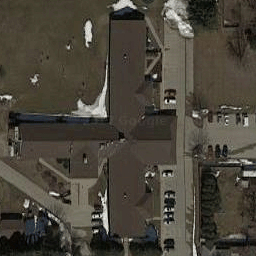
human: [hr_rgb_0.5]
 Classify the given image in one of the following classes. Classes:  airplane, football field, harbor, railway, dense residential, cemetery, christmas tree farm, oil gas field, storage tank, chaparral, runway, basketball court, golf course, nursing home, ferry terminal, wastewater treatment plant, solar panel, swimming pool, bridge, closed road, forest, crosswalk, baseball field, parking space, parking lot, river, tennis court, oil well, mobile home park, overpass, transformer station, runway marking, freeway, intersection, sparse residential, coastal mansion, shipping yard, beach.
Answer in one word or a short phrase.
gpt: nursing home